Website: bh-photo
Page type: billing-address
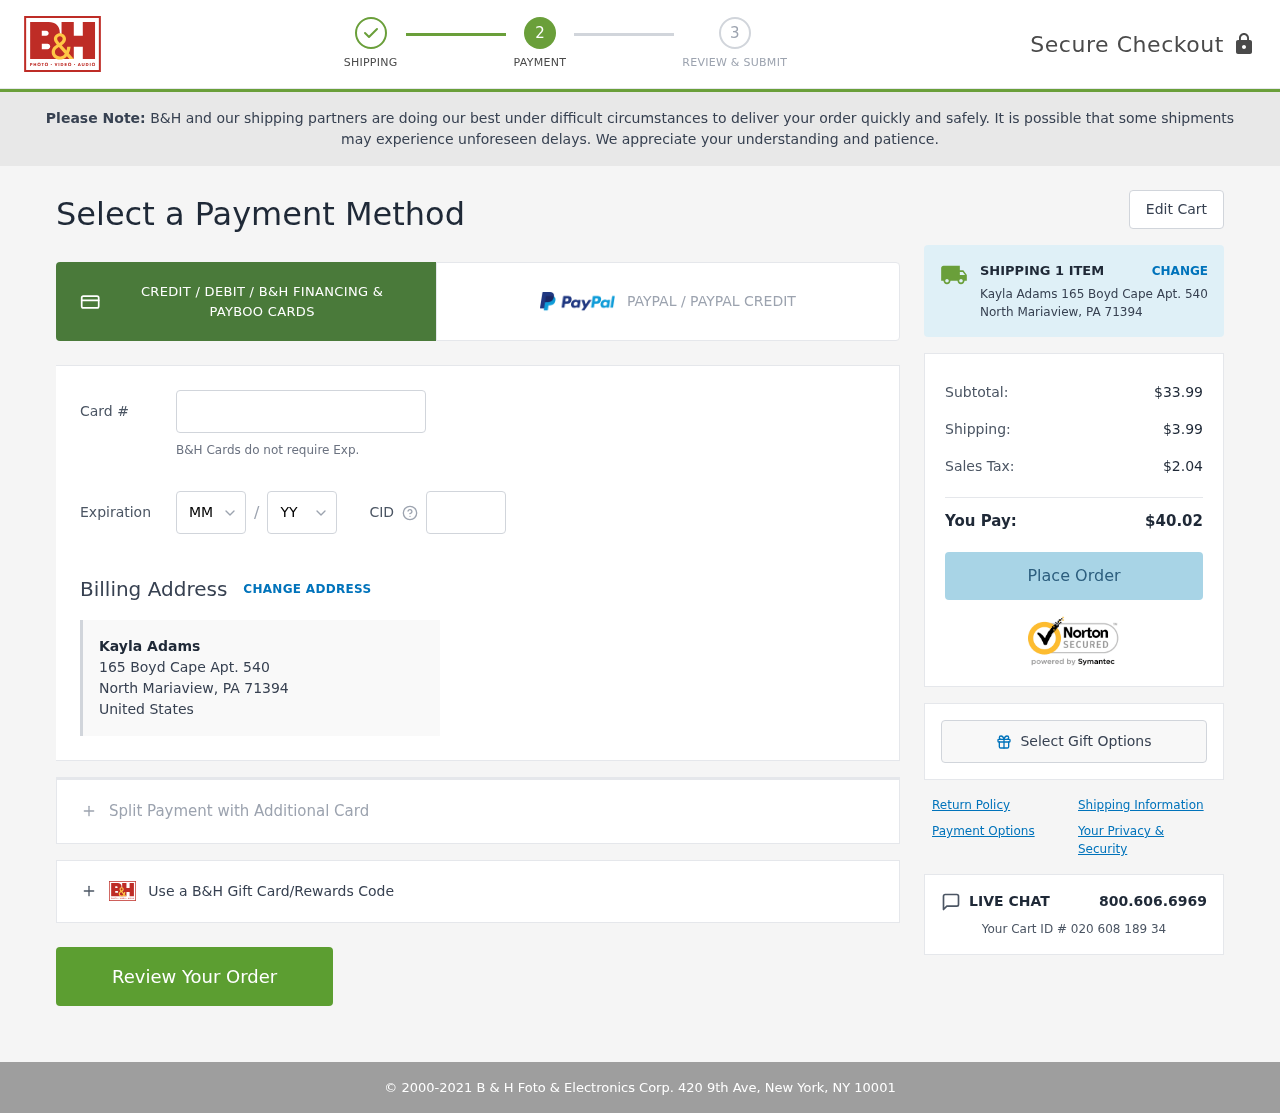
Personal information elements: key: PII_CARD_CVV
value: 878
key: PII_CARD_EXPIRY_MONTH
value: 10
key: PII_CARD_EXPIRY_YEAR
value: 29
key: PII_CARD_NUMBER
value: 4367 7631 4161 2053
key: PII_CITY
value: North Mariaview
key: PII_COUNTRY
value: United States
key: PII_FULLNAME
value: Kayla Adams
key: PII_POSTCODE
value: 71394
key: PII_STATE_ABBR
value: PA
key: PII_STREET
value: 165 Boyd Cape Apt. 540
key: PII_FULLNAME2
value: Kayla Adams
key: PII_STREET2
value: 165 Boyd Cape Apt. 540
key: PII_CITY_STATE_ZIP2
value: North Mariaview, PA
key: PII_POSTCODE2
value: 71394
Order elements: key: ORDER_NUM_ITEMS
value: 1
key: ORDER_SUBTOTAL
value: $33.99
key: ORDER_SHIPPING_COST
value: $3.99
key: ORDER_TAX
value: $2.04
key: ORDER_TOTAL
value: $40.02
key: ORDER_ID
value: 020 608 189 34